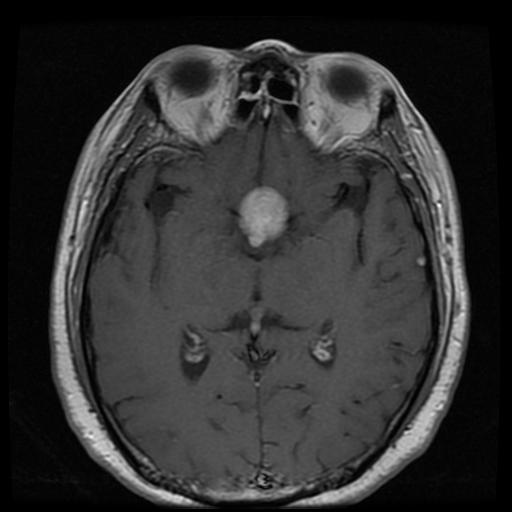
Label: pituitary